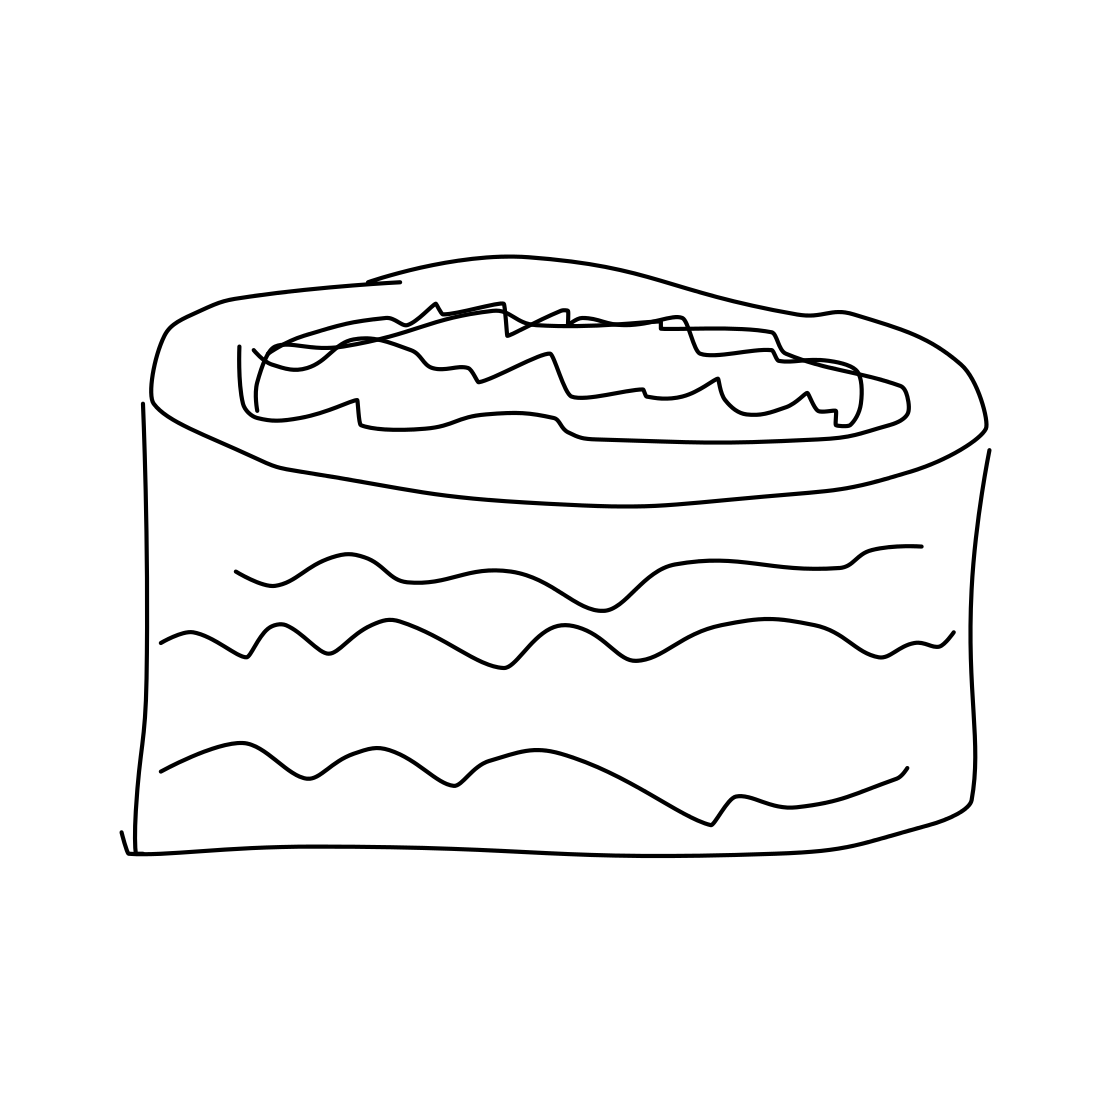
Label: cake